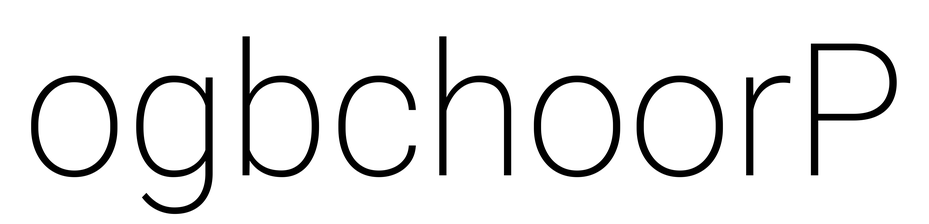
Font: Roboto_ExtraLight